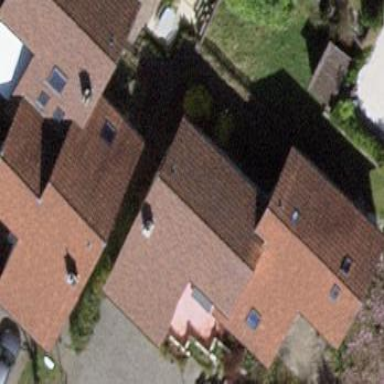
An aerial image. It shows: Semidetached house.